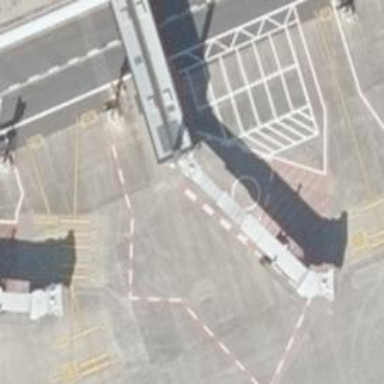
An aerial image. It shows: Airport gate.